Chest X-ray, PA view. Patient: 57 years old, sex F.
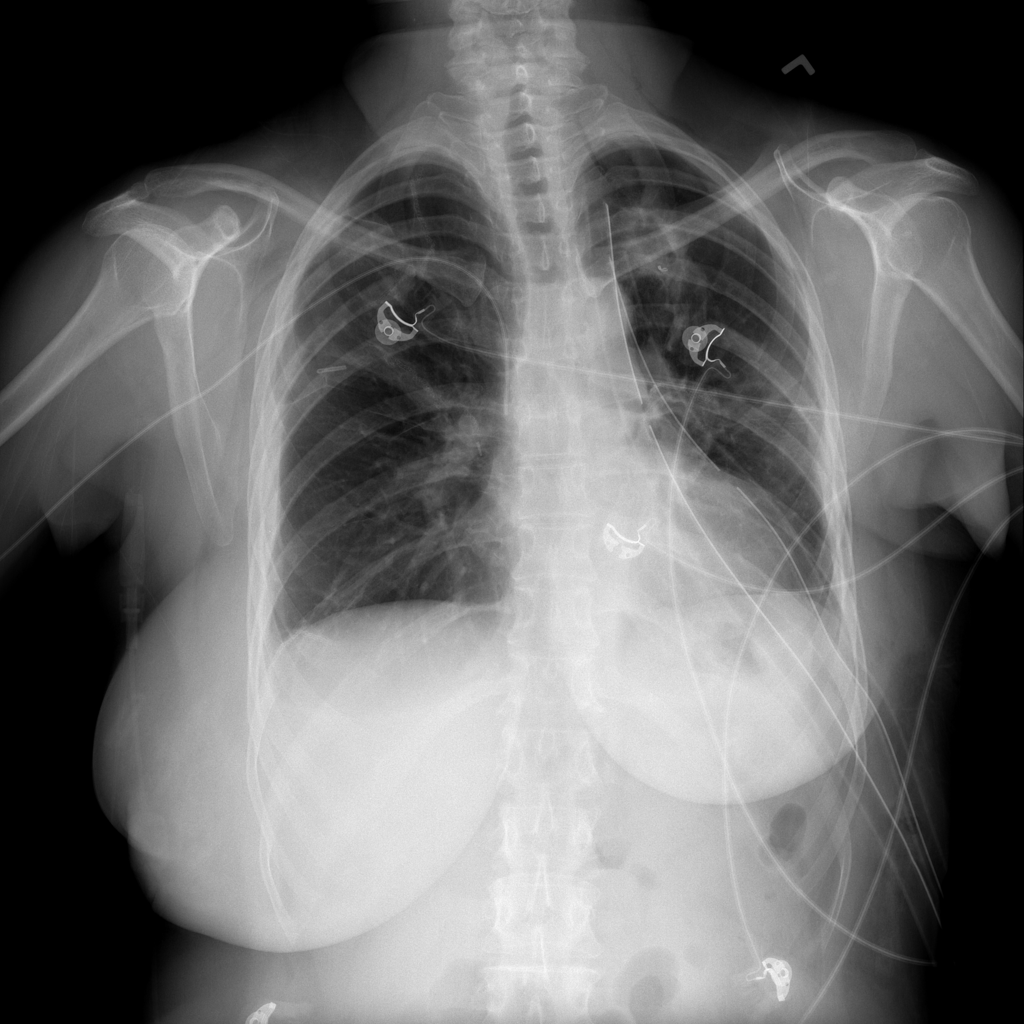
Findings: No Finding